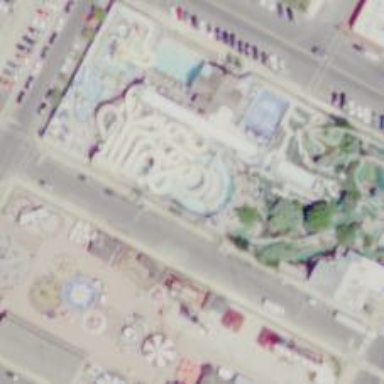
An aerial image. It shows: Water slide attraction.